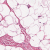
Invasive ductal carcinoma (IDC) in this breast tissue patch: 0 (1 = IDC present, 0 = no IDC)